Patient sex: F
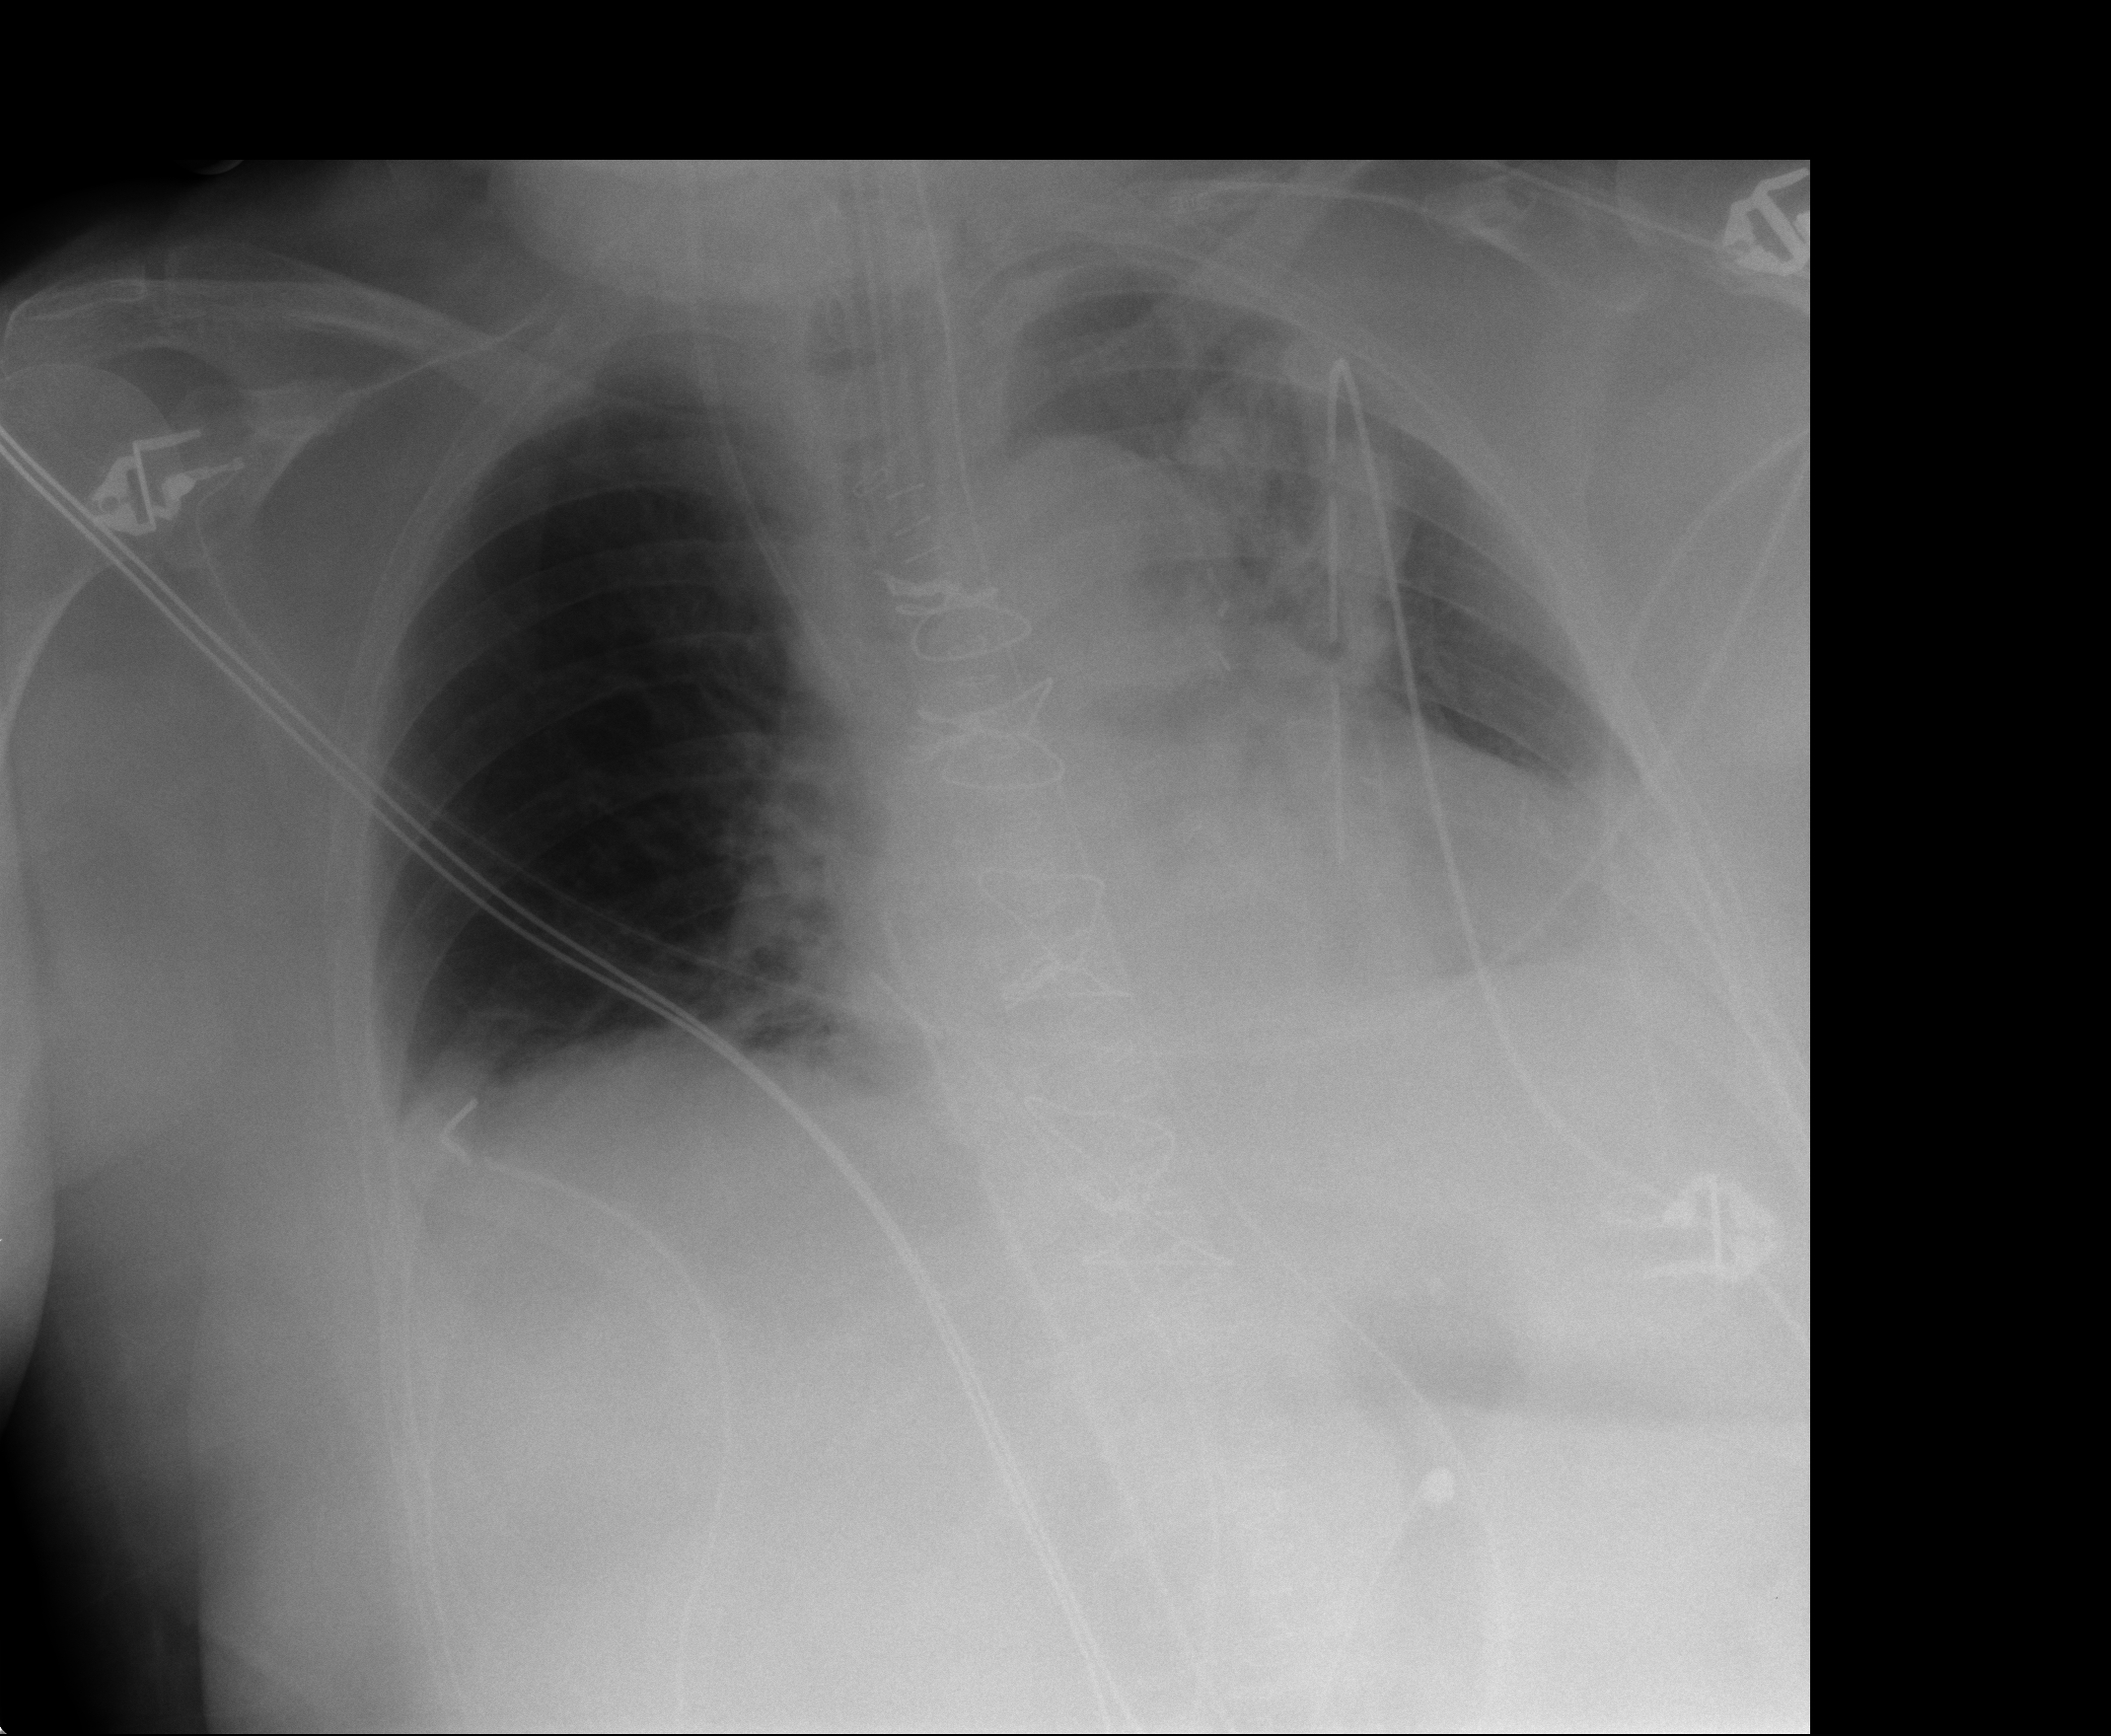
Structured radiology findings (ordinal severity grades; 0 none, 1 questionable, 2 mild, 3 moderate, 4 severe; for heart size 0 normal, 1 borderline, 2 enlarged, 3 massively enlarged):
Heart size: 2
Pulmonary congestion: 0
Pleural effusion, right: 0
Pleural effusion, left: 2
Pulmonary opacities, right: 0
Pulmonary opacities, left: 2
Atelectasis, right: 0
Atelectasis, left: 2